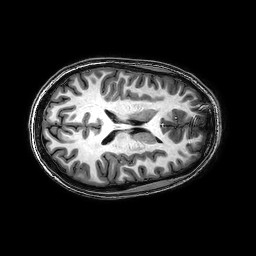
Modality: T1w
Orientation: axial
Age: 24
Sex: female
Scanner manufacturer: philips
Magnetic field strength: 3 T
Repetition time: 0.008128 s
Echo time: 0.00372 s